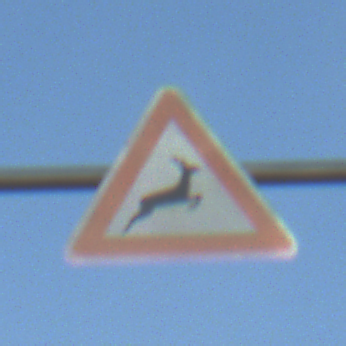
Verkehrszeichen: WildwechselLinks
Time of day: MorningAfternoon
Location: Outdoor (Suburban)
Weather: PartlyCloudy
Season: NotSpecified
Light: Natural